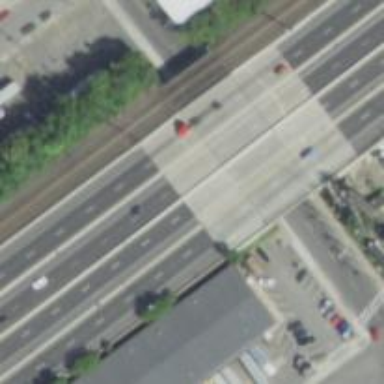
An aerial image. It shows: Urban freeway expressway bridge.